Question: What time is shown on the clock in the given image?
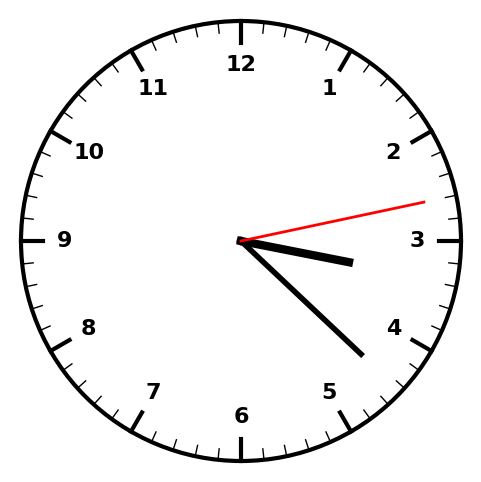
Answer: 03:22:13